Question: How i can disable scaling (Windows 10) for java program or process this in code to fix blur on my custom components?
I had tried 'Dsun.java2d.uiScale.enabled=false' but it didn't help.

<URL>
<URL>
is there any solution to this problem?
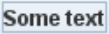
Answer: Depending on the Java version you are using, you may want to consider different solutions, especially if you'd like to solve it on your application's side.
In any case, and if your concern is just to disable the Windows 10 scaling, you can do so by changing your Java settings and specifying Windows compatibility settings to override DPI scaling, as Elderry mentions here: <URL> , and as I'm quoting:
>
1. Find java.exe you installed.
2. Right click -> Properties
3. Go to Compatibility tab
4. Check Override high DPI scaling behavior.
5. Choose System for Scaling performed by:
You can refer to this link for additional answers which may resolve your problem: <URL>